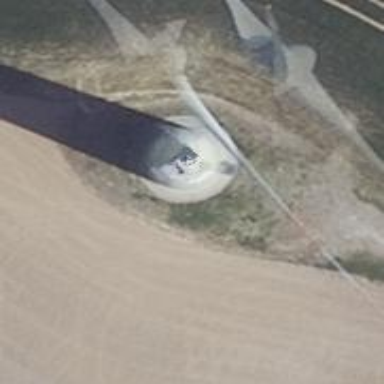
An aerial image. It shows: Wind generator in the form of horizontal axis wind turbine.